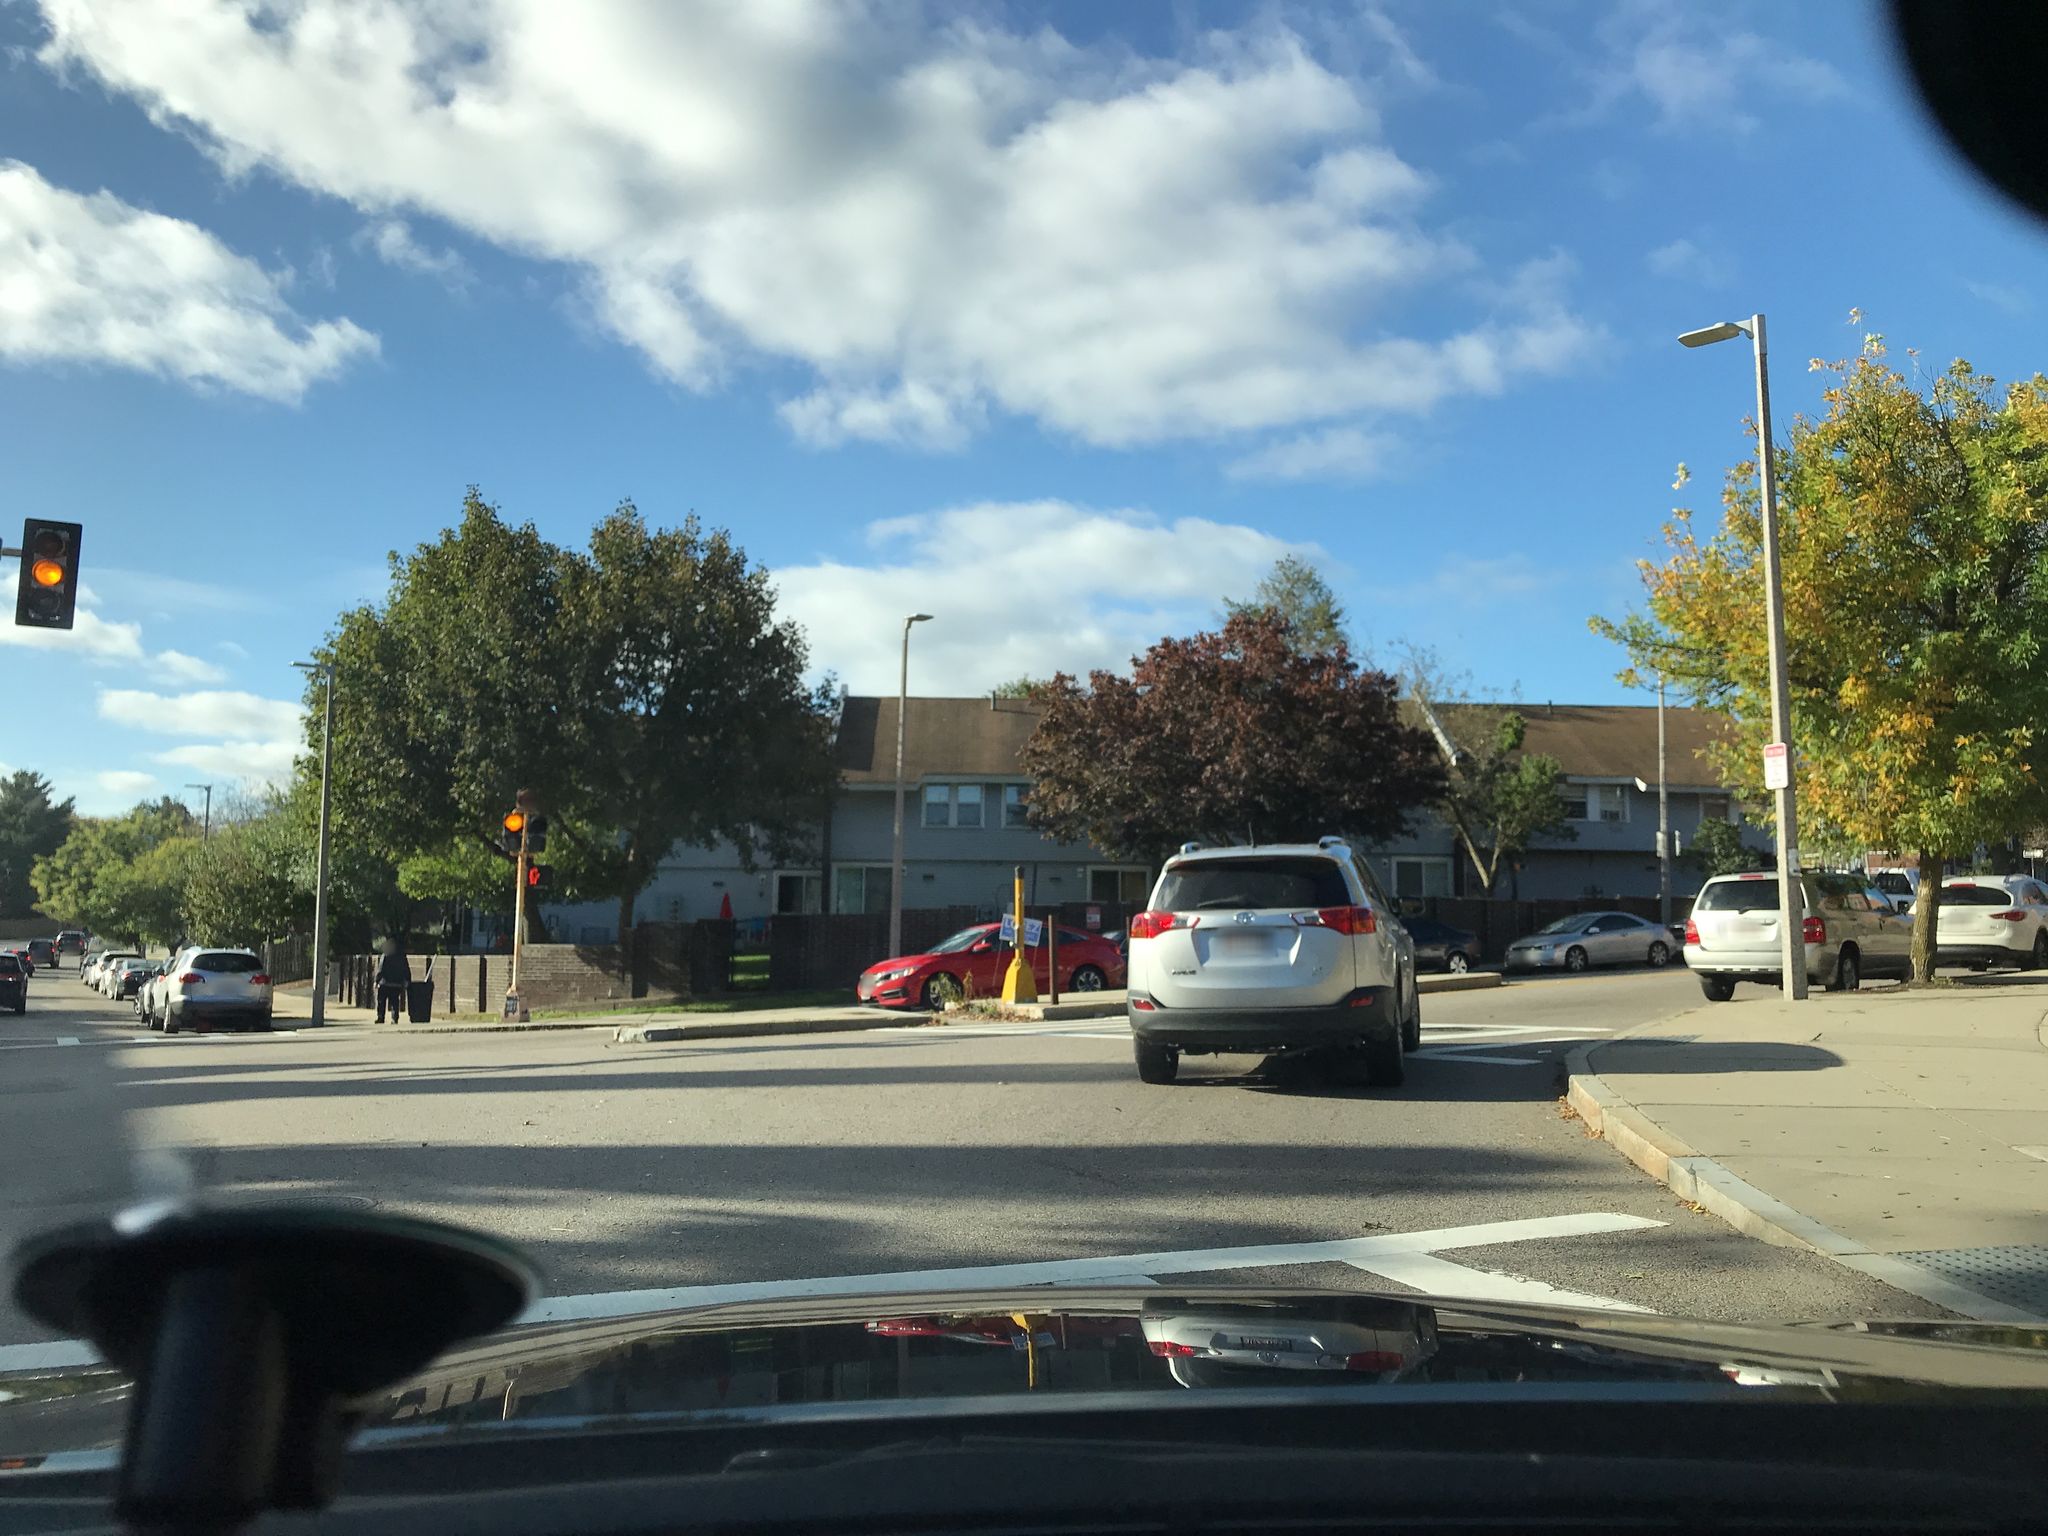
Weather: clear
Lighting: day
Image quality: good
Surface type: driving surface
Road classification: tertiary
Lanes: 2
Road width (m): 14.0
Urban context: urban centre
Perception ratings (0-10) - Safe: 4.4, Lively: 3.71, Beautiful: 5.19, Boring: 1.76, Depressing: 2.31, Wealthy: 5.5